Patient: sex F, age 64
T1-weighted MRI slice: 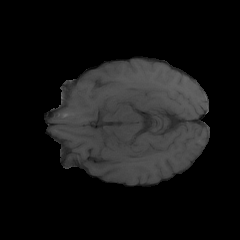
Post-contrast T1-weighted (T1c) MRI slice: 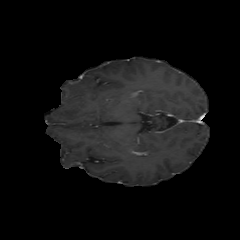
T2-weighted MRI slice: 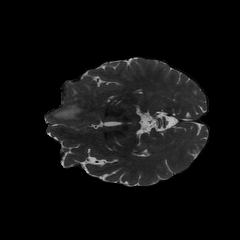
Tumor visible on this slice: yes
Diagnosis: Glioblastoma, IDH-wildtype
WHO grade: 4